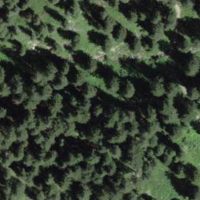
EUNIS habitat code: 43
Species observed at this site:
Saxifraga rotundifolia